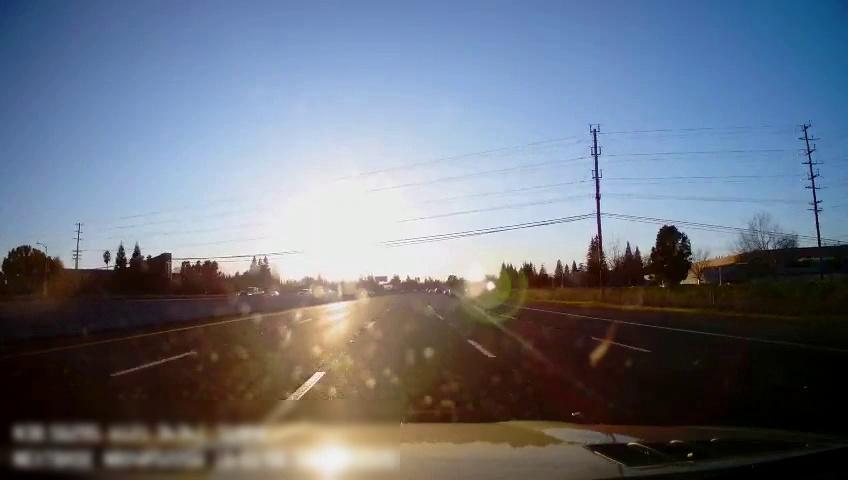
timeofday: Day
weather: Sunny
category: Drivable Space
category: Vehicles | SUV
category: Vehicles | Truck
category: Vehicles | Car
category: Lanes | Alternate Lane
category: Lanes | Alternate Lane
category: Lanes | Current Lane
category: Lanes | Current Lane
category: Lanes | Alternate Lane
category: Lanes | Alternate Lane